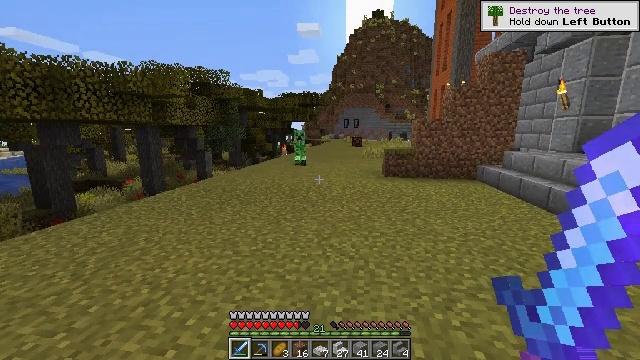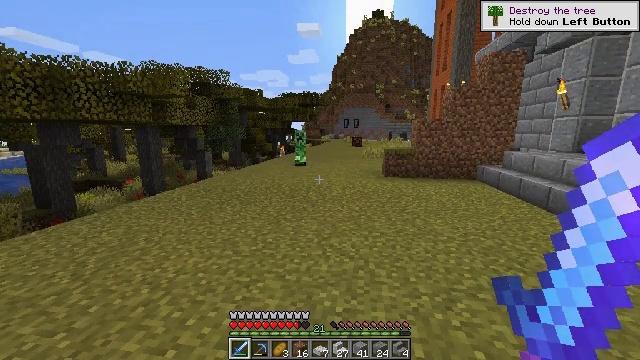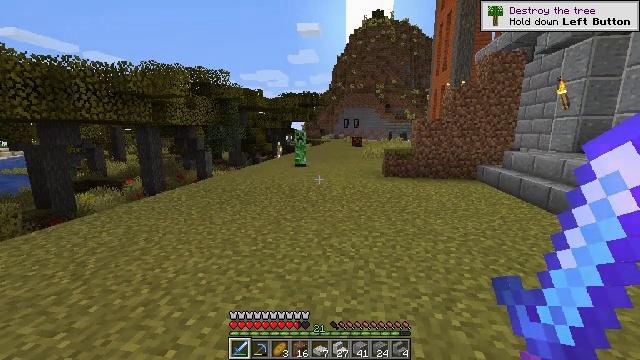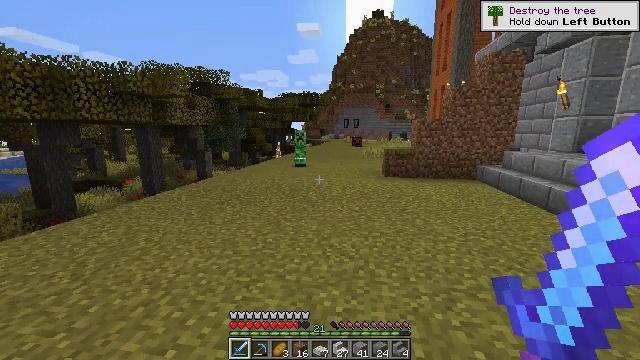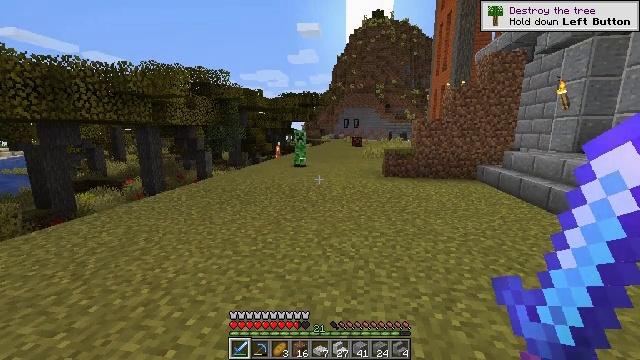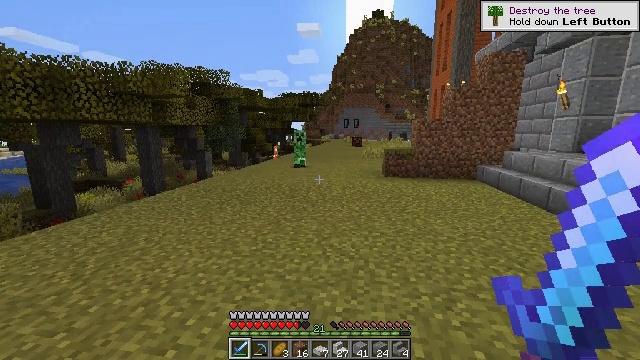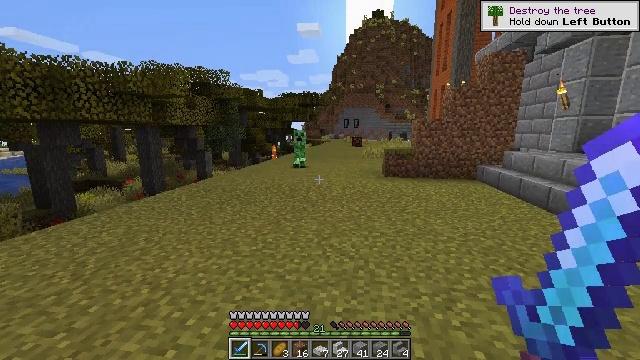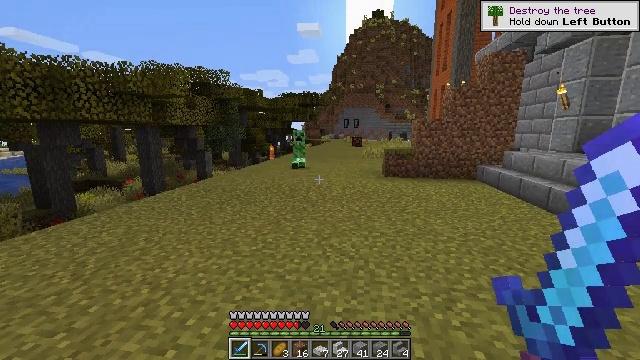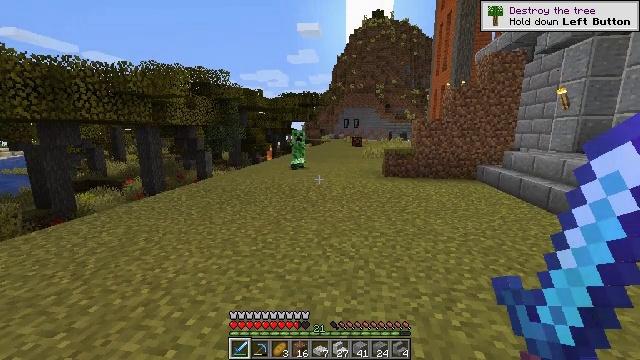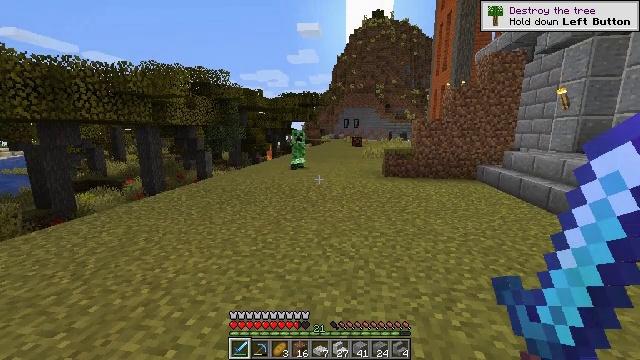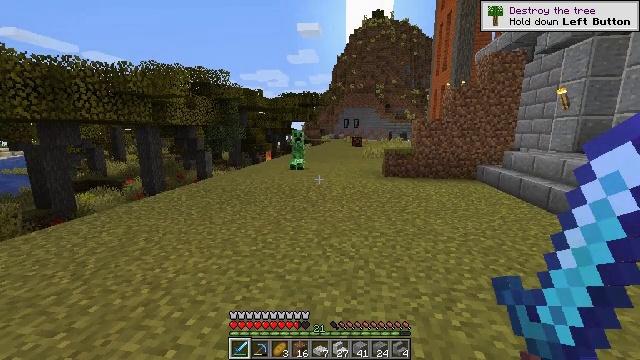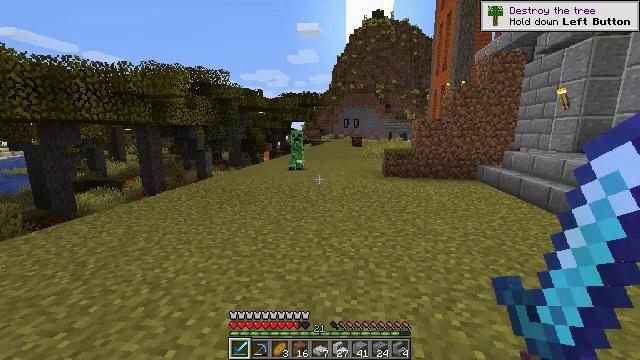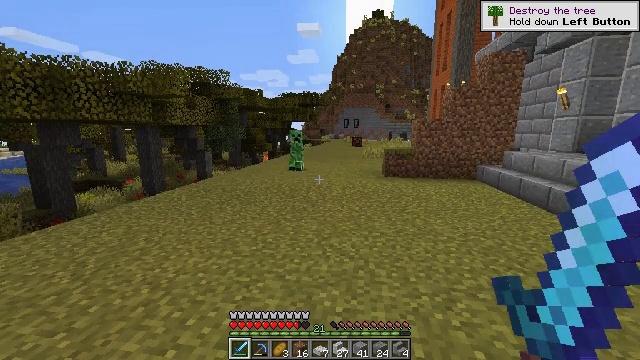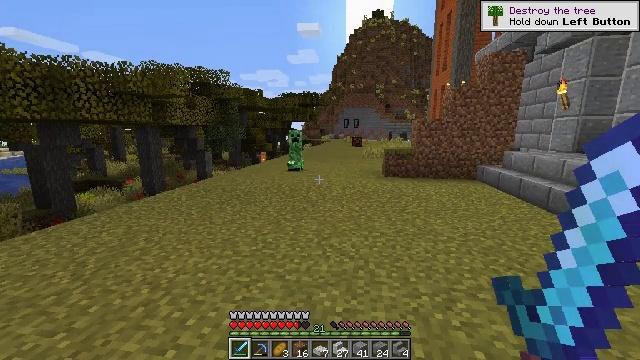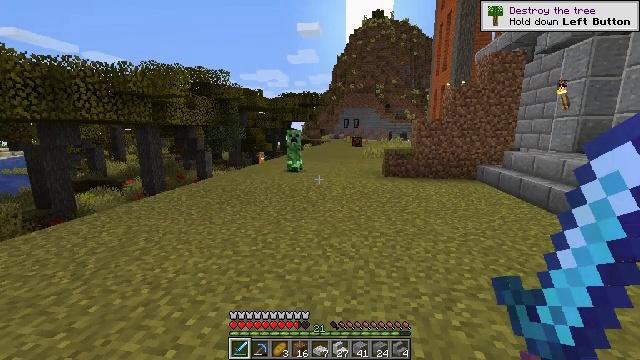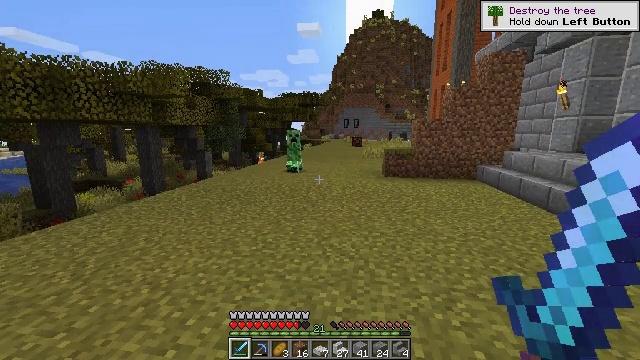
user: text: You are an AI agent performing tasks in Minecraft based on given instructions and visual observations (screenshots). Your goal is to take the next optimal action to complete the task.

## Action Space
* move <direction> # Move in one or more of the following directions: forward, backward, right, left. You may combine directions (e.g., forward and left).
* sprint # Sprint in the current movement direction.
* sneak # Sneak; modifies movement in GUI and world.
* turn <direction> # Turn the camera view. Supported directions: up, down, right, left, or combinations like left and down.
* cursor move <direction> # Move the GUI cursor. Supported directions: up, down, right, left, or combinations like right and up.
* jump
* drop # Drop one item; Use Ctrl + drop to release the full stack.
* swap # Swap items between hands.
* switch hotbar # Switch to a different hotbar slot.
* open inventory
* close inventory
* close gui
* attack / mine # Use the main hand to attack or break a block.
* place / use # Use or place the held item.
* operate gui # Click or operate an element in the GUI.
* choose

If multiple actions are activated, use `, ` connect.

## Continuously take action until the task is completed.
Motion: motion action
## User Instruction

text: Collect the dead bush from dry areas.
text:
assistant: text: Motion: no_op
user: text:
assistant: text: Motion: no_op
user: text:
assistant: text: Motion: no_op
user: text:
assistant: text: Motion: no_op
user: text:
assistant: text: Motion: no_op
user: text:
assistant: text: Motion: no_op
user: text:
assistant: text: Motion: no_op
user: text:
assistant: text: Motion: no_op
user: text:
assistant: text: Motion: no_op
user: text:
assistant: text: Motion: no_op
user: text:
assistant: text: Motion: no_op
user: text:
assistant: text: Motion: no_op
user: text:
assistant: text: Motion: no_op
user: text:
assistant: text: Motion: no_op
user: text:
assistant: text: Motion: no_op
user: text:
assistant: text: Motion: no_op
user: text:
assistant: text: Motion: no_op
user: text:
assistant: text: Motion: no_op
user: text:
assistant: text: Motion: no_op
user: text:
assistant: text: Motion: turn left and down
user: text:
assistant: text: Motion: turn left and down
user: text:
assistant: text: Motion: turn left and down
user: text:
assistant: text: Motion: turn left
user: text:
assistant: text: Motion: no_op
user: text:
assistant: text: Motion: no_op
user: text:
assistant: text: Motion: no_op
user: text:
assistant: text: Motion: no_op
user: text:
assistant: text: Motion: no_op
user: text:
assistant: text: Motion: move forward, turn left and down
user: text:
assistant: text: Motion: move forward, turn left and down